Question: I am making a Win Store App, and facing the issue to handle orientation.
There is a grid, I want to modify the design of it when the orientation is changed.
The stack Panels in both the sides (in Landscape View) should goto Top and Bottom in Portrait View.
Currently I have created two grids with all the controls and adjust them according to the orientation, and switching the visibility property, using VisualStateManager.
But I want to achieve this with a single grid, any suggestion will be a great help for me.
The below image is the concept design of the app:

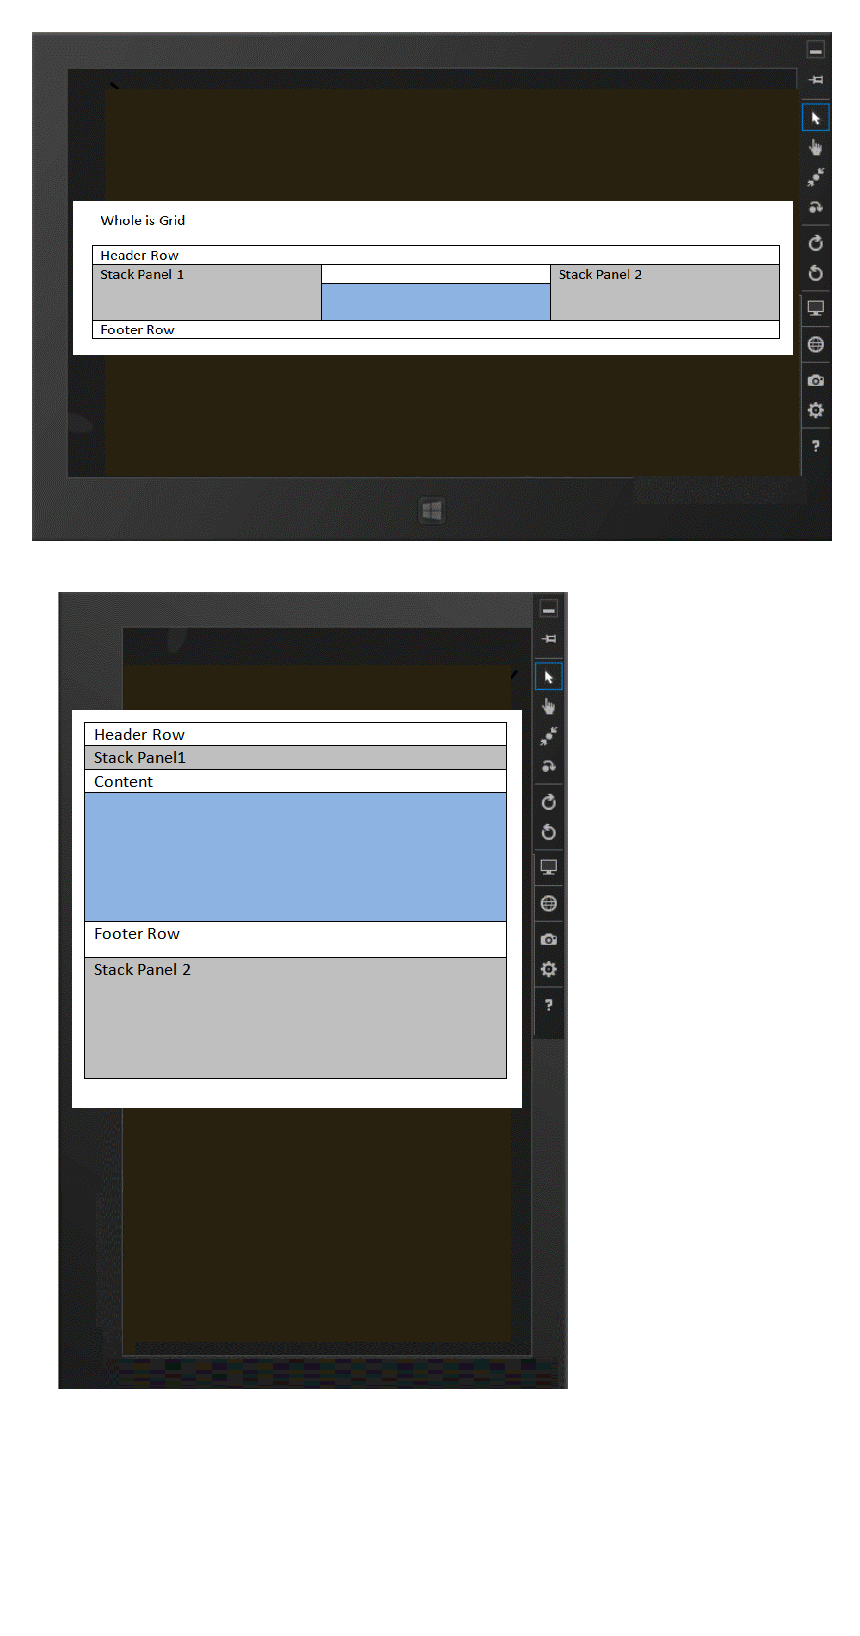
Answer: Doing this with a single Grid is difficult, but possible.
Firstly, what you probably want to do is worry less about orientation and more about horizontal width. That way, if the user snaps the app in such a way that there isn't much horizontal space (similar to portrait mode), you can display a similar experience.
Now, onto the Grid.
The key here is that you are moving from a 'Grid' with, in essence, 3 Columns to one with 1 Column. As such, you will need to modify the 'ColumnSpan' Property of your cells.
What you have drawn so far has 3 'Columns', each with a 'Width' of 'GridLength *'. Start there.
'''
<Grid>
<Grid.ColumnDefinitions>
<ColumnDefinition Width="*"/>
<ColumnDefinition Width="*"/>
<ColumnDefinition Width="*"/>
</Grid.ColumnDefinitions>
</Grid>
'''
Next, we want to set up the 'Rows'. It's better to make the number of Rows the largest that you'll need, which is by my count 6. If you set them all to 'Auto', then the empty 'Rows' (in the Landscape orientation) will disappear.
'''
<Grid>
<Grid.ColumnDefinitions>
<ColumnDefinition Width="*"/>
<ColumnDefinition Width="*"/>
<ColumnDefinition Width="*"/>
</Grid.ColumnDefinitions>
<Grid.RowDefinitions>
<RowDefinition Width="Auto"/>
<RowDefinition Width="Auto"/>
<RowDefinition Width="Auto"/>
<RowDefinition Width="Auto"/>
<RowDefinition Width="Auto"/>
<RowDefinition Width="Auto"/>
</Grid.ColumnDefinitions>
</Grid>
'''
Now, to create some basic contents. I'm just going to create a bunch of different 'StackPanel's and name them what you have contained in them.
I am setting the default 'Grid/Row' values to that of 'Landscape'. I am also using two rows for the 'Second Row' (containing 'StackPanel's 1 and 2). Both 'StackPanel's will have a 'RowSpan' of 2 to compensate.
'''
<Grid>
<Grid.ColumnDefinitions>
<ColumnDefinition Width="*"/>
<ColumnDefinition Width="*"/>
<ColumnDefinition Width="*"/>
</Grid.ColumnDefinitions>
<Grid.RowDefinitions>
<RowDefinition Width="Auto"/>
<RowDefinition Width="Auto"/>
<RowDefinition Width="Auto"/>
<RowDefinition Width="Auto"/>
<RowDefinition Width="Auto"/>
<RowDefinition Width="Auto"/>
</Grid.ColumnDefinitions>
<StackPanel Name="HeaderRow" Grid.Row="0" Grid.Column="0" Grid.ColumnSpan="3"/>
<StackPanel Name="StackPanel1" Grid.Row="1" Grid.Column="0" Grid.RowSpan="2"/>
<StackPanel Name="Content" Grid.Row="1" Grid.Column="1"/>
<StackPanel Name="BlueSection" Grid.Row="2" Grid.Column="1"/>
<StackPanel Name="StackPanel2" Grid.Row="1" Grid.Column="2" Grid.RowSpan="2"/>
<StackPanel Name="FooterRow" Grid.Row="3" Grid.Column="0" Grid.ColumnSpan="3"/>
</Grid>
'''
Now we have a nice definition for your 'Landscape' orientation. It will automatically size vertically based on the content within it as well, though you are free to do whatever minimum sizing you want.
Now that we've done this, we just need to create some 'VisualStates' for our different sizes. In one 'VisualState' we will be defining exactly what we've already done. In the other, we will be creating a new one. I am naming them 'Landscape' and 'Portrait' for now, but I suggest doing something like 'Mid' and 'Wide', and then defining which is used based on the 'Bounds' given. I have omitted the previous definitions for the sake of space.
Technically, we don't need to include the 'Landscape' definition, but I'm including it as an additional example.
In the second picture, you have 'StackPanel2' 'Footer'. I have reflected this below. If you need that changed, just change the row definitions of 'StackPanel2' to '4' and of 'Footer' to '5'.
'''
<Grid>
...
<VisualStateManager.VisualStateGroups>
<VisualStateGroup x:Name="OrientationStates">
<!-- What we've already defined -->
<VisualState x:Name="Landscape">
<ObjectAnimationUsingKeyFrames Storyboard.TargetProperty="(Grid.RowSpan)" Storyboard.TargetName="StackPanel1">
<DiscreteObjectKeyFrame KeyTime="0" Value="2"/>
</ObjectAnimationUsingKeyFrames>
<ObjectAnimationUsingKeyFrames Storyboard.TargetProperty="(Grid.ColumnSpan)" Storyboard.TargetName="StackPanel1">
<DiscreteObjectKeyFrame KeyTime="0" Value="1"/>
</ObjectAnimationUsingKeyFrames>
<!-- Stack Panel 2 -->
<ObjectAnimationUsingKeyFrames Storyboard.TargetProperty="(Grid.RowSpan)" Storyboard.TargetName="StackPanel2">
<DiscreteObjectKeyFrame KeyTime="0" Value="2"/>
</ObjectAnimationUsingKeyFrames>
<ObjectAnimationUsingKeyFrames Storyboard.TargetProperty="(Grid.ColumnSpan)" Storyboard.TargetName="StackPanel2">
<DiscreteObjectKeyFrame KeyTime="0" Value="1"/>
</ObjectAnimationUsingKeyFrames>
<ObjectAnimationUsingKeyFrames Storyboard.TargetProperty="(Grid.Row)" Storyboard.TargetName="StackPanel2">
<DiscreteObjectKeyFrame KeyTime="0" Value="1"/>
</ObjectAnimationUsingKeyFrames>
<ObjectAnimationUsingKeyFrames Storyboard.TargetProperty="(Grid.Column)" Storyboard.TargetName="StackPanel2">
<DiscreteObjectKeyFrame KeyTime="0" Value="2"/>
</ObjectAnimationUsingKeyFrames>
<!-- Content -->
<ObjectAnimationUsingKeyFrames Storyboard.TargetProperty="(Grid.Row)" Storyboard.TargetName="Content">
<DiscreteObjectKeyFrame KeyTime="0" Value="1"/>
</ObjectAnimationUsingKeyFrames>
<ObjectAnimationUsingKeyFrames Storyboard.TargetProperty="(Grid.Column)" Storyboard.TargetName="Content">
<DiscreteObjectKeyFrame KeyTime="0" Value="1"/>
</ObjectAnimationUsingKeyFrames>
<ObjectAnimationUsingKeyFrames Storyboard.TargetProperty="(Grid.ColumnSpan)" Storyboard.TargetName="Content">
<DiscreteObjectKeyFrame KeyTime="0" Value="1"/>
</ObjectAnimationUsingKeyFrames>
<! -- Blue Section -->
<ObjectAnimationUsingKeyFrames Storyboard.TargetProperty="(Grid.Row)" Storyboard.TargetName="BlueSection">
<DiscreteObjectKeyFrame KeyTime="0" Value="2"/>
</ObjectAnimationUsingKeyFrames>
<ObjectAnimationUsingKeyFrames Storyboard.TargetProperty="(Grid.Column)" Storyboard.TargetName="BlueSection">
<DiscreteObjectKeyFrame KeyTime="0" Value="1"/>
</ObjectAnimationUsingKeyFrames>
<ObjectAnimationUsingKeyFrames Storyboard.TargetProperty="(Grid.ColumnSpan)" Storyboard.TargetName="BlueSection">
<DiscreteObjectKeyFrame KeyTime="0" Value="1"/>
</ObjectAnimationUsingKeyFrames>
<!-- Footer -->
<ObjectAnimationUsingKeyFrames Storyboard.TargetProperty="(Grid.Row)" Storyboard.TargetName="Footer">
<DiscreteObjectKeyFrame KeyTime="0" Value="3"/>
</ObjectAnimationUsingKeyFrames>
</VisualState>
<!-- The New Section -->
<VisualState x:Name="Portrait">
<ObjectAnimationUsingKeyFrames Storyboard.TargetProperty="(Grid.RowSpan)" Storyboard.TargetName="StackPanel1">
<DiscreteObjectKeyFrame KeyTime="0" Value="1"/>
</ObjectAnimationUsingKeyFrames>
<ObjectAnimationUsingKeyFrames Storyboard.TargetProperty="(Grid.ColumnSpan)" Storyboard.TargetName="StackPanel1">
<DiscreteObjectKeyFrame KeyTime="0" Value="3"/>
</ObjectAnimationUsingKeyFrames>
<!-- Stack Panel 2 -->
<ObjectAnimationUsingKeyFrames Storyboard.TargetProperty="(Grid.RowSpan)" Storyboard.TargetName="StackPanel2">
<DiscreteObjectKeyFrame KeyTime="0" Value="1"/>
</ObjectAnimationUsingKeyFrames>
<ObjectAnimationUsingKeyFrames Storyboard.TargetProperty="(Grid.ColumnSpan)" Storyboard.TargetName="StackPanel2">
<DiscreteObjectKeyFrame KeyTime="0" Value="3"/>
</ObjectAnimationUsingKeyFrames>
<ObjectAnimationUsingKeyFrames Storyboard.TargetProperty="(Grid.Row)" Storyboard.TargetName="StackPanel2">
<DiscreteObjectKeyFrame KeyTime="0" Value="5"/>
</ObjectAnimationUsingKeyFrames>
<ObjectAnimationUsingKeyFrames Storyboard.TargetProperty="(Grid.Column)" Storyboard.TargetName="StackPanel2">
<DiscreteObjectKeyFrame KeyTime="0" Value="0"/>
</ObjectAnimationUsingKeyFrames>
<!-- Content -->
<ObjectAnimationUsingKeyFrames Storyboard.TargetProperty="(Grid.Row)" Storyboard.TargetName="Content">
<DiscreteObjectKeyFrame KeyTime="0" Value="2"/>
</ObjectAnimationUsingKeyFrames>
<ObjectAnimationUsingKeyFrames Storyboard.TargetProperty="(Grid.Column)" Storyboard.TargetName="Content">
<DiscreteObjectKeyFrame KeyTime="0" Value="0"/>
</ObjectAnimationUsingKeyFrames>
<ObjectAnimationUsingKeyFrames Storyboard.TargetProperty="(Grid.ColumnSpan)" Storyboard.TargetName="Content">
<DiscreteObjectKeyFrame KeyTime="0" Value="3"/>
</ObjectAnimationUsingKeyFrames>
<! -- Blue Section -->
<ObjectAnimationUsingKeyFrames Storyboard.TargetProperty="(Grid.Row)" Storyboard.TargetName="BlueSection">
<DiscreteObjectKeyFrame KeyTime="0" Value="3"/>
</ObjectAnimationUsingKeyFrames>
<ObjectAnimationUsingKeyFrames Storyboard.TargetProperty="(Grid.Column)" Storyboard.TargetName="BlueSection">
<DiscreteObjectKeyFrame KeyTime="0" Value="0"/>
</ObjectAnimationUsingKeyFrames>
<ObjectAnimationUsingKeyFrames Storyboard.TargetProperty="(Grid.ColumnSpan)" Storyboard.TargetName="BlueSection">
<DiscreteObjectKeyFrame KeyTime="0" Value="3"/>
</ObjectAnimationUsingKeyFrames>
<!-- Footer -->
<ObjectAnimationUsingKeyFrames Storyboard.TargetProperty="(Grid.Row)" Storyboard.TargetName="Footer">
<DiscreteObjectKeyFrame KeyTime="0" Value="4"/>
</ObjectAnimationUsingKeyFrames>
</VisualState>
</VisualStateGroup>
<VisualStateManager.VisualStateGroups>
</Grid>
'''
You're almost done. All you need left is for your 'Page' to listen for 'WindowSizeChanged' and respond to it! It needs to get a reference to your 'Grid'. As such, I suggest adding 'x:Name="ContentGrid"' or something similar to the base 'Grid' definition. Such as:
'''
<Grid x:Name="ContentGrid">
'''
My example for 'WindowSizeChanged' will assume you have done this.
'''
private void WindowSizeChanged(object sender, WindowSizeChangedEventArgs windowSizeChangedEventArgs)
{
if (windowSizeChangedEventArgs.Size.Width < 800)
{
VisualStateManager.GoToState(ContentGrid, "Portrait", true);
}
else
{
VisualStateManager.GoToState(ContentGrid, "Landscape", true);
}
}
'''
Then, in your 'Page''s 'OnNavigatedTo' and 'OnNavigatedFrom'...
'''
protected override void OnNavigatedTo(NavigationEventArgs e)
{
Window.Current.SizeChanged += WindowSizeChanged;
}
protected override void OnNavigatedFrom(NavigationEventArgs e)
{
Window.Current.SizeChanged -= WindowSizeChanged;
}
'''
'SizeChanged''event'
And that's it! On size changed, your main page will notify your Grid that it needs to reconfigure itself and it will do so in the way described. Obviously you won't be able to directly paste this in, but you should be able to use a lot of it. Make sure to change the 'TargetNames' to your named controls.
Hope this helps and happy coding!